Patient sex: M
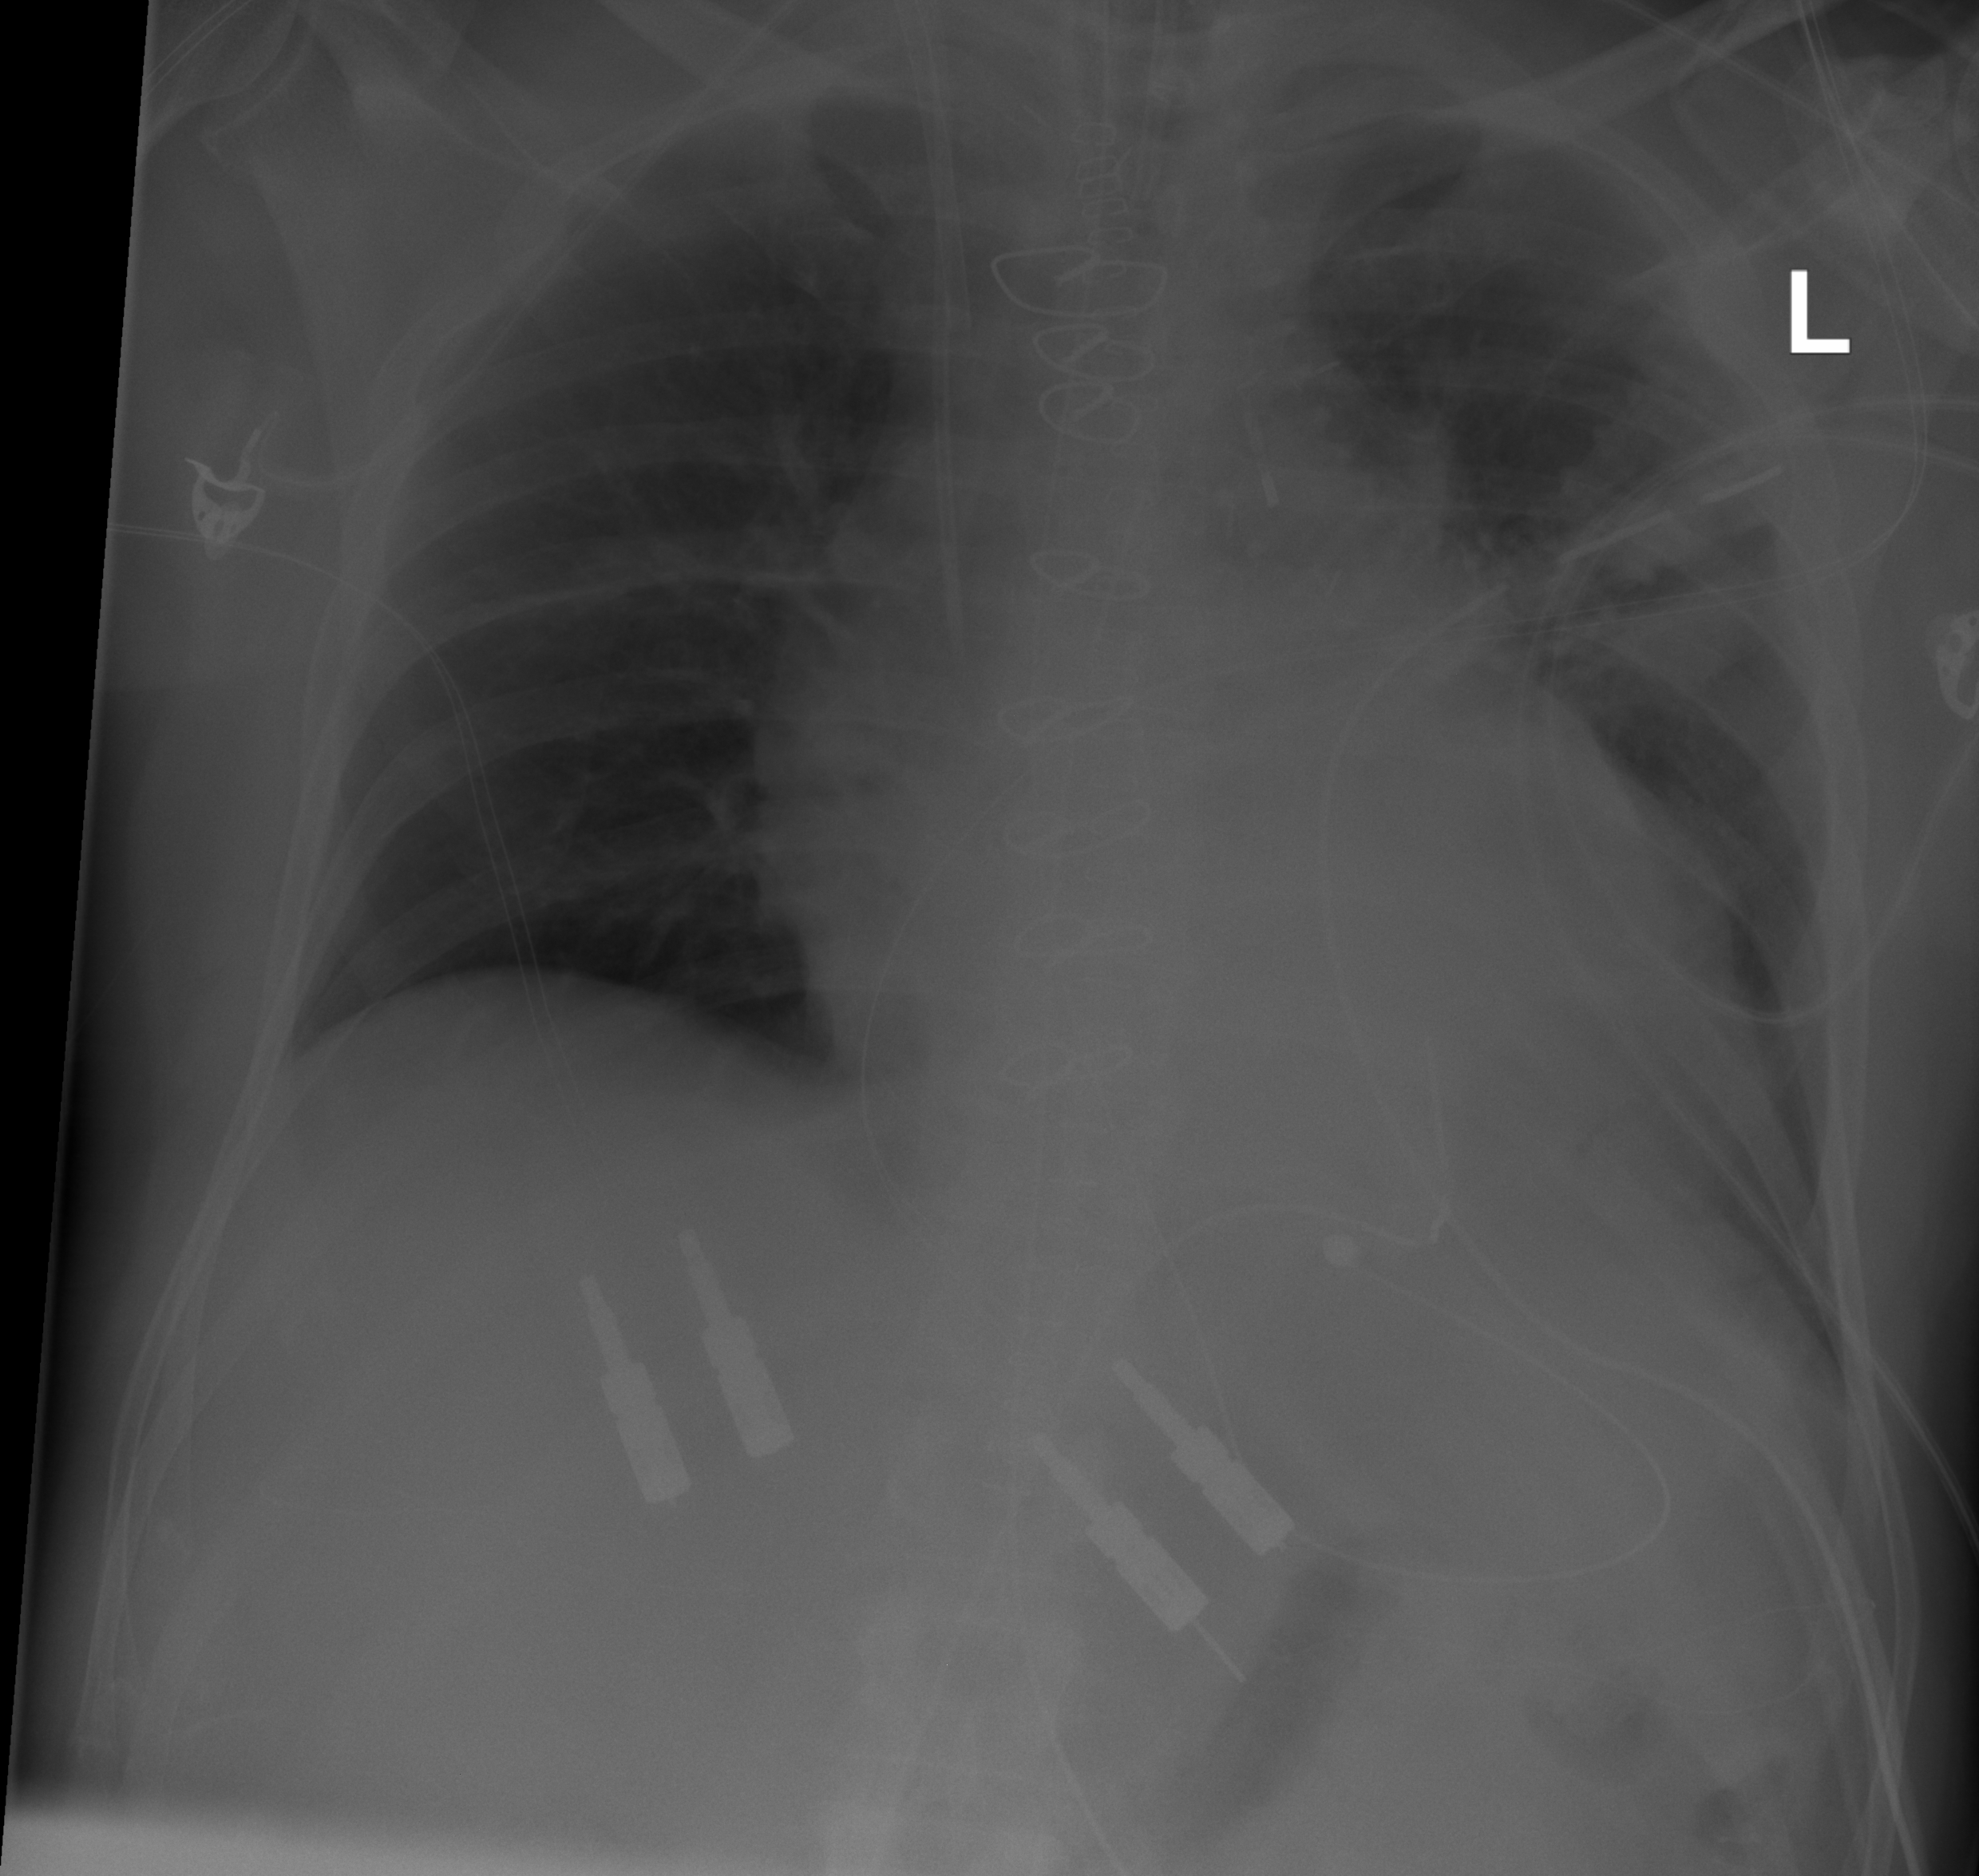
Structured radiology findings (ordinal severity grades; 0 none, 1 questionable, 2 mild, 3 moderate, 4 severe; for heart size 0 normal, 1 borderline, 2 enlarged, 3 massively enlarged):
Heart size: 2
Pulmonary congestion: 0
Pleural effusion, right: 0
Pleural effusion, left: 1
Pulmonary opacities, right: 0
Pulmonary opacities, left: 0
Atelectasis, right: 0
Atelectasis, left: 2